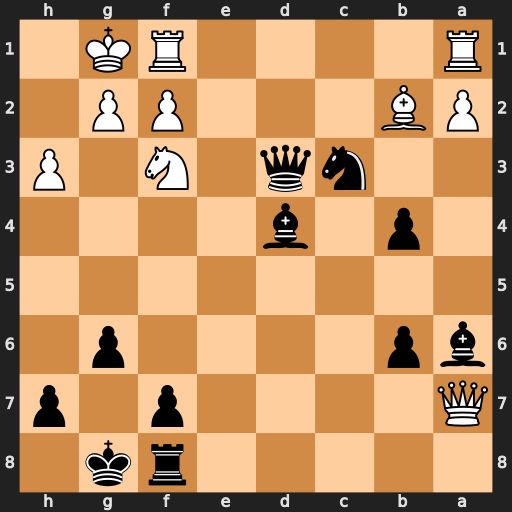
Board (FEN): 5rk1/Q4p1p/bp4p1/8/1p1b4/2nq1N1P/PB3PP1/R4RK1
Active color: b
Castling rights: -
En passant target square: -
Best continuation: Ne2+ Kh1 Bxb2